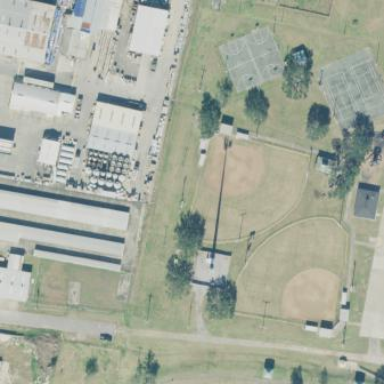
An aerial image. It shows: Park with baseball field.